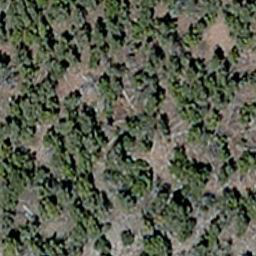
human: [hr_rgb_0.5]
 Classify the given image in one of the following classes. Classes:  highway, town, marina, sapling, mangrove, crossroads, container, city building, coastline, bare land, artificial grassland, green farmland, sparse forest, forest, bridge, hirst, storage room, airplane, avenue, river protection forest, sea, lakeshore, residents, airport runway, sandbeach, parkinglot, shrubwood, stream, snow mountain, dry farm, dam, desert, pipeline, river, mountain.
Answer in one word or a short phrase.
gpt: sparse forest